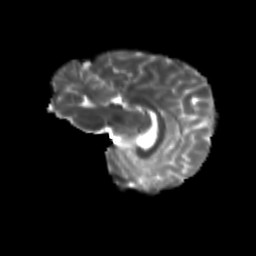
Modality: T2w
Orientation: sagittal
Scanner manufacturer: siemens
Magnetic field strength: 3 T
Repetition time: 9.2 s
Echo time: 0.084 s